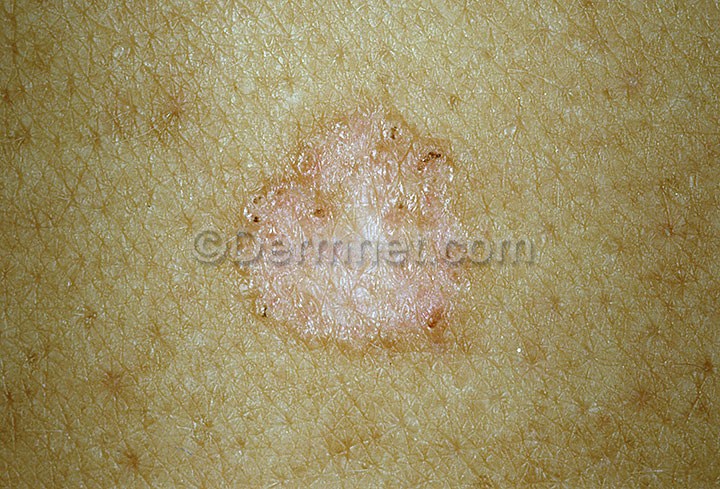
Disease: Actinic Keratosis Basal Cell Carcinoma and other Malignant Lesions